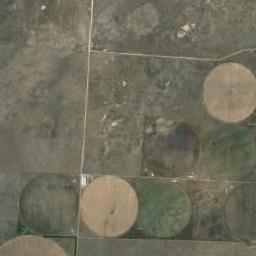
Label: circular_farmland